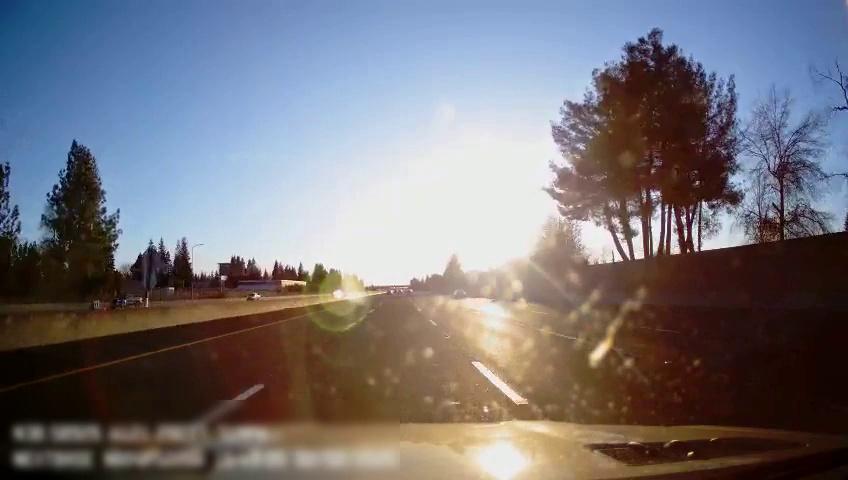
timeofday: Day
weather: Sunny
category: Drivable Space
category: Vehicles | Car
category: Vehicles | Truck
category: Vehicles | Truck
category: Lanes | Alternate Lane
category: Lanes | Alternate Lane
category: Lanes | Current Lane
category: Lanes | Current Lane
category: Lanes | Alternate Lane
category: Traffic | Signs